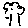
Label: tree